Current action and preconditions to check: path_clear

Your task: For each precondition in the list above, predict whether it will hold at this action.

Consider the current scene as observed from the mobile robot's camera, and analyze the predicted future states of all dynamic agents (e.g., people, animals, vehicles, or any moving entities) within the NEXT SECOND.

IMPORTANT: Only answer "very likely" if you are absolutely certain—based on strong, clear evidence—that a dynamic agent will violate the precondition in the predicted future state. Do NOT answer "very likely" for unlikely, ambiguous, or low-probability risks.

Ask yourself for each precondition: Is there a high probability, with clear and convincing evidence, that the predicted future states of any dynamic agent will interfere with the predicted future state of the currently executing action within the NEXT SECOND, causing that precondition to fail?

Assess the risk level based on these predictions. Use "likely" or "very likely" if motions create a clear risk of interference.

Use "neutral" or "improbable" if agents are nearby but their predicted paths are clearly diverging or non-conflicting.

Failure Risk Categories: "very improbable", "improbable", "neutral", "likely", "very likely"

Answer Format: Output ONLY the probability_of_failure value from these categories: "very improbable", "improbable", "neutral", "likely", "very likely"

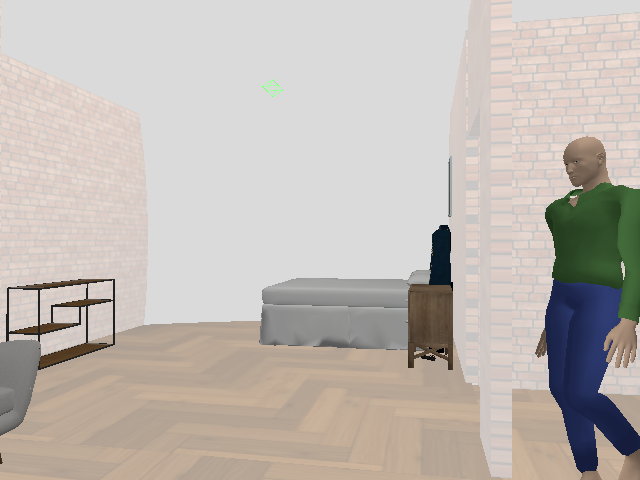

Answer: neutral